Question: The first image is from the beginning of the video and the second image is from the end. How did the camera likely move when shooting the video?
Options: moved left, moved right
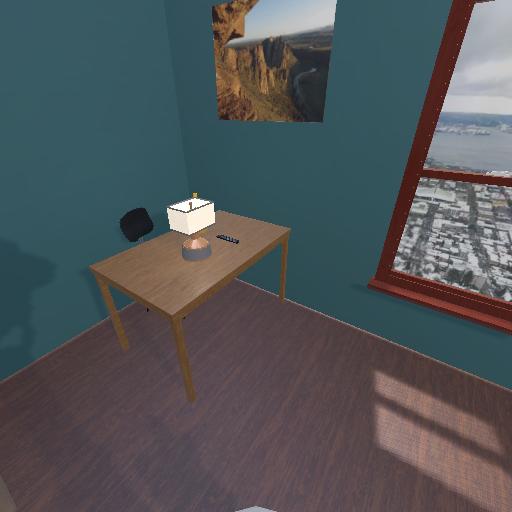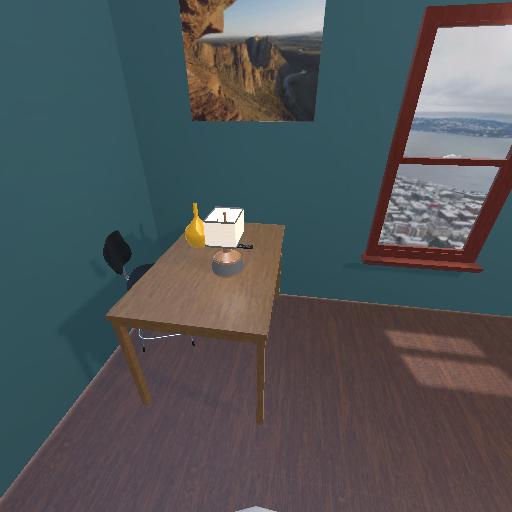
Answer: moved left